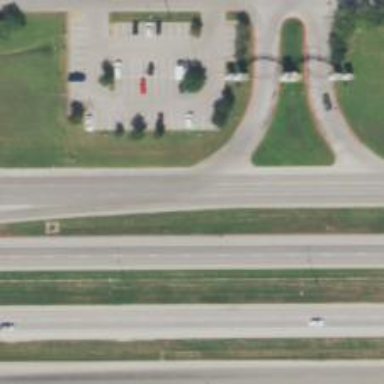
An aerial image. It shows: Secondary road with asphalt surface and frontage road.